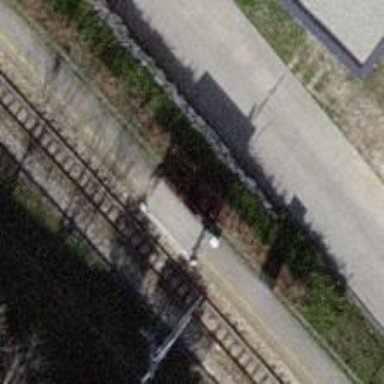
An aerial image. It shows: Halt on the railway.